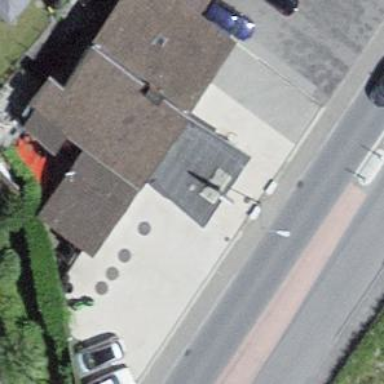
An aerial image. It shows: Fuel station with roof.